Question: I am implementing SQLite Prepare-Statement in vs2012 using C.
I am using this <URL>. and when I put outside the do-while loop it gives me a memory warning and break.
here is how I am implementing the SQLite:
'''
BOOL GetProcessList(sqlite3 *db)
{
HANDLE hProcessSnap;
HANDLE hProcess;
PROCESSENTRY32 pe32;
DWORD dwPriorityClass;
sqlite3_stmt* stmt;
char *errorMessage;
char query[80] = "INSERT INTO Process_list VALUES (?1, ?2, ?3, ?4, ?5);";
// Take a snapshot of all processes in the system.
hProcessSnap = CreateToolhelp32Snapshot( TH32CS_SNAPPROCESS, 0 );
if( hProcessSnap == INVALID_HANDLE_VALUE )
{
printError( TEXT("CreateToolhelp32Snapshot (of processes)") );
return( FALSE );
}
// Set the size of the structure before using it.
pe32.dwSize = sizeof( PROCESSENTRY32 );
// Retrieve information about the first process,
// and exit if unsuccessful
if( !Process32First( hProcessSnap, &pe32 ) )
{
printError( TEXT("Process32First") ); // show cause of failure
CloseHandle( hProcessSnap ); // clean the snapshot object
return( FALSE );
}
// Now walk the snapshot of processes, and
// display information about each process in turn
sqlite3_exec(db, "CREATE TABLE IF NOT EXISTS Process_list("
"Process_ID INT PRIMARY KEY , "
"Thread_count INT , "
"Parent_PID INT , "
"Priority_Base INT , "
"Priority_class INT );", NULL, NULL, &errorMessage);
sqlite3_prepare_v2(db, query,strlen(query), &stmt,NULL); // can't put it here
do
{
_tprintf( TEXT("
=====================================================" ));
_tprintf( TEXT("
PROCESS NAME: %s"), pe32.szExeFile );
_tprintf( TEXT("
-------------------------------------------------------" ));
// Retrieve the priority class.
dwPriorityClass = 0;
hProcess = OpenProcess( PROCESS_ALL_ACCESS, FALSE, pe32.th32ProcessID );
if( hProcess == NULL )
{
printError( TEXT("OpenProcess") );
} else {
dwPriorityClass = GetPriorityClass( hProcess );
if( !dwPriorityClass )
{
printError( TEXT("GetPriorityClass") );
}
CloseHandle( hProcess );
}
_tprintf( TEXT("
Process ID = 0x%08X"), pe32.th32ProcessID );
_tprintf( TEXT("
Thread count = %d"), pe32.cntThreads );
_tprintf( TEXT("
Parent process ID = 0x%08X"), pe32.th32ParentProcessID );
_tprintf( TEXT("
Priority base = %d"), pe32.pcPriClassBase );
if( dwPriorityClass )
_tprintf( TEXT("
Priority class = %d"), dwPriorityClass );
_tprintf( TEXT("
"));
//-------------------------------------------------------------------------------
// database insertion of the process information
sqlite3_bind_int64(stmt,1,pe32.th32ProcessID);
sqlite3_bind_int64(stmt,2,pe32.cntThreads);
sqlite3_bind_int64(stmt,3,pe32.th32ParentProcessID);
sqlite3_bind_int64(stmt,4,pe32.pcPriClassBase);
sqlite3_bind_int64(stmt,5,dwPriorityClass);
if(sqlite3_step(stmt) != SQLITE_DONE)
printf("
Prepare statement failed!
");
sqlite3_reset(stmt); // the error appears here
sqlite3_finalize(stmt);
//-------------------------------------------------------------------------------
// List the modules and threads associated with this process
ListProcessModules( pe32.th32ProcessID,db );
ListProcessThreads( pe32.th32ProcessID,db );
} while( Process32Next( hProcessSnap, &pe32 ) );
CloseHandle( hProcessSnap );
return( TRUE );
}
'''
so when I run the code, it shows me this:

so why is this happening and how to avoid this memory exception ? thanks
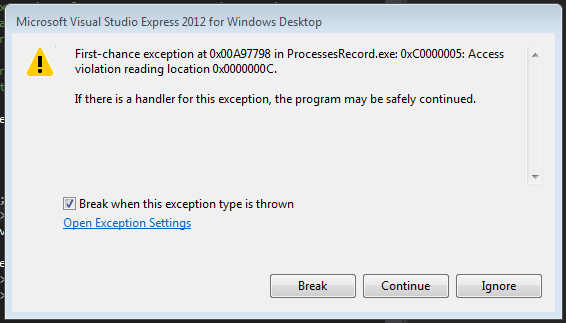
Answer: 1. You must check the return value of all functions, especially sqlite3_prepare_v2. (And if you get an error, call sqlite3_errmsg to get a usefull error message.)
2. You can use a prepared statement multiple times, and you must call sqlite3_reset before reusing it, which you are doing correctly. However, sqlite3_finalize frees the statement entirely; you must call this after the loop.